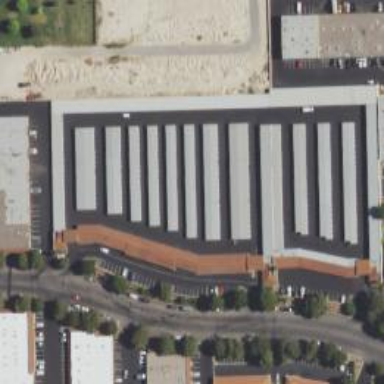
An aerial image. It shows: Group of garages.